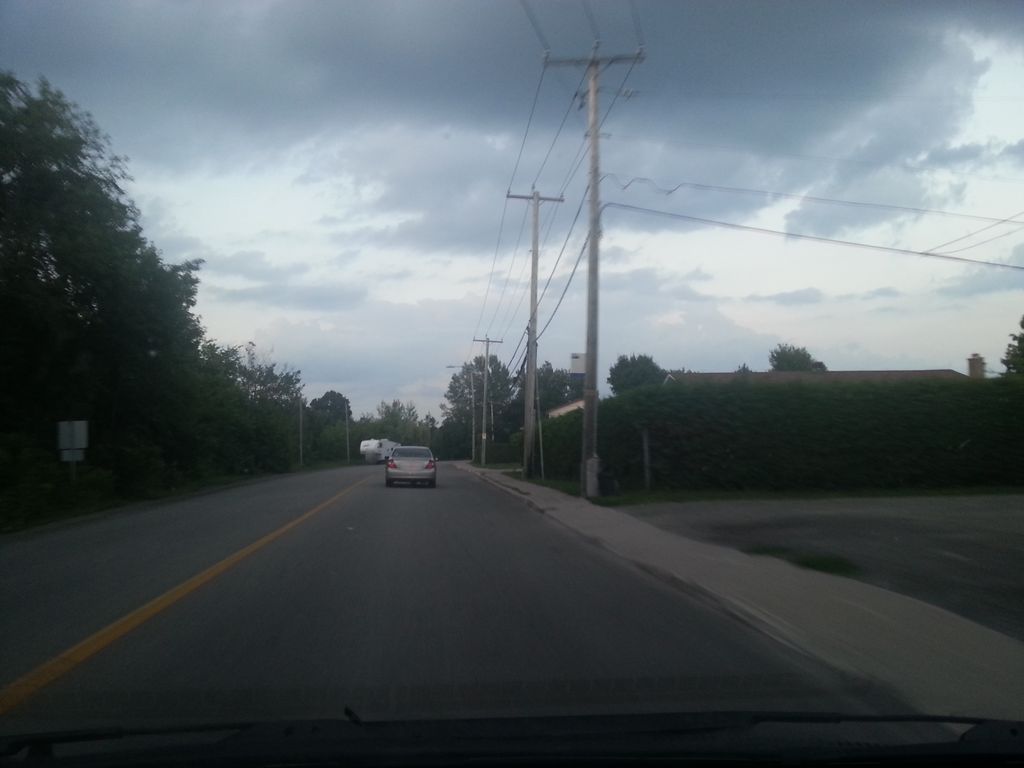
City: ottawa-gatineau